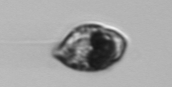
Label: Amphidinium